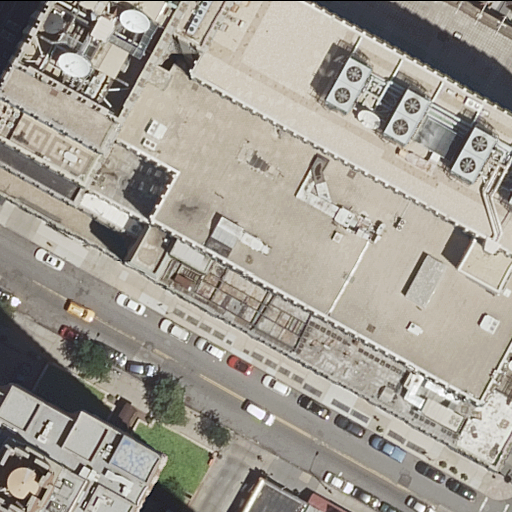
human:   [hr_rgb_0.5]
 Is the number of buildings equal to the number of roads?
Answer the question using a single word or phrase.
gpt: no

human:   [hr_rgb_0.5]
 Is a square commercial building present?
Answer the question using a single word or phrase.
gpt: no

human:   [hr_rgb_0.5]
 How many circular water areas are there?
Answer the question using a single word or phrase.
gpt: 0

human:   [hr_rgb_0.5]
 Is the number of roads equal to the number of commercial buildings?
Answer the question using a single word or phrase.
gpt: no

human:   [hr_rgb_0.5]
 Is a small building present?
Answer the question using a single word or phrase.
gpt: yes

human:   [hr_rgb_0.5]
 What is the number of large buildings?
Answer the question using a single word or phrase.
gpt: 1

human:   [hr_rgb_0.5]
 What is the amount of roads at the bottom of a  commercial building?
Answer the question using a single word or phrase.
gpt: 0

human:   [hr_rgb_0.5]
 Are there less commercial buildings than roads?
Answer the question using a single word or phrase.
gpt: yes

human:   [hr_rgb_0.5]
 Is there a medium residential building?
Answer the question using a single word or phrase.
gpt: yes

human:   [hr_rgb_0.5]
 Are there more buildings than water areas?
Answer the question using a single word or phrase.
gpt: yes

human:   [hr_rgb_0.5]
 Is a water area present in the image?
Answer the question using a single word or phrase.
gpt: no

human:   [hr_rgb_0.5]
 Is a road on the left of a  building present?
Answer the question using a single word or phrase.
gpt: yes

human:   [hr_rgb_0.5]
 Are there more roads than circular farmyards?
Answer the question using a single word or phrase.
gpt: yes

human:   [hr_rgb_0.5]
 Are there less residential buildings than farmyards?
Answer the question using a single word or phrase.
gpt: no

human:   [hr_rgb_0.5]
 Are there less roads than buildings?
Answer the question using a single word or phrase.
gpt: no

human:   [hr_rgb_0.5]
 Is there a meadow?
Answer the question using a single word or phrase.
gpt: no

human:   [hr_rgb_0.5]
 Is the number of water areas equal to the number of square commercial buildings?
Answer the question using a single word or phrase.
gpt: yes

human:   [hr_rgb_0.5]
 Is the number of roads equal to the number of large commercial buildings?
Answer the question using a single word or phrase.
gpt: no

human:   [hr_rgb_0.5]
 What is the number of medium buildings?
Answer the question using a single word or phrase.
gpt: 1

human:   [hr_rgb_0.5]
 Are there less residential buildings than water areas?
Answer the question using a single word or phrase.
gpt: no

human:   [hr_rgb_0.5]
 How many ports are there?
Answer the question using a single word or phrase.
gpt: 0

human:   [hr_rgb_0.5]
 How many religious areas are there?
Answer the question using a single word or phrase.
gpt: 0

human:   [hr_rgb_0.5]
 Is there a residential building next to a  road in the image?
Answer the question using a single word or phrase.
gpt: yes

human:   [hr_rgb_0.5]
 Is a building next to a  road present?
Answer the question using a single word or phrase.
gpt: yes

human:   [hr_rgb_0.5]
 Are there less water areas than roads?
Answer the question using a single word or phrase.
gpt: yes

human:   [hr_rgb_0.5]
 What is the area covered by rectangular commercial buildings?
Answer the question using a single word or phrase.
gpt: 0m2

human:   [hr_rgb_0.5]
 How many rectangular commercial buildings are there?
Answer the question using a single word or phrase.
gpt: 0

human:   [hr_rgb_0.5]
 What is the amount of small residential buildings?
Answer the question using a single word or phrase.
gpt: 1

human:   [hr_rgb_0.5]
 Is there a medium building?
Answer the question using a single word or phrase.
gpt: yes

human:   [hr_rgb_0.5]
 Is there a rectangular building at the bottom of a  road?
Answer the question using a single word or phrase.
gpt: yes

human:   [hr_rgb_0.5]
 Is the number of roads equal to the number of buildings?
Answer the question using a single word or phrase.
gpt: no

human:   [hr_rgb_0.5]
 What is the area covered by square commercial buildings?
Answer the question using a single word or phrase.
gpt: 0m2

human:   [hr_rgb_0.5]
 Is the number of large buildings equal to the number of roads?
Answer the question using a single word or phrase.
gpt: no

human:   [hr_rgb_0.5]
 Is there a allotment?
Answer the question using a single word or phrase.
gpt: no

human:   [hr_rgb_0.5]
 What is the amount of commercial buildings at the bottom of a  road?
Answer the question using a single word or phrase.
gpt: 0

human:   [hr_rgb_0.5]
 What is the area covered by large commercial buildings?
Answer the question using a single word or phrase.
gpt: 0m2